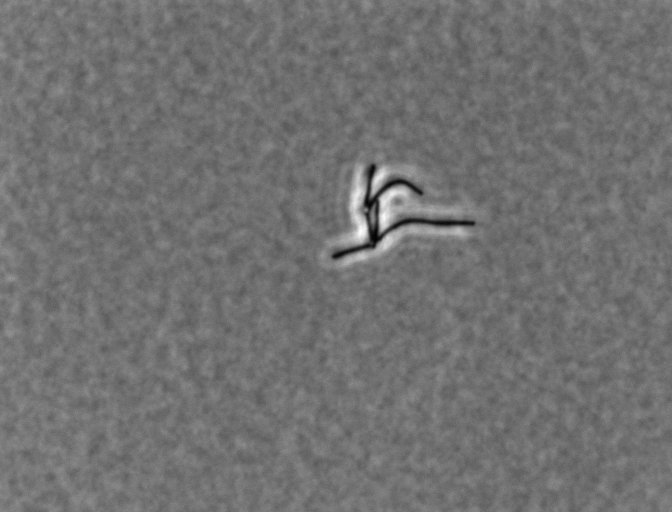
Bacillus subtilis